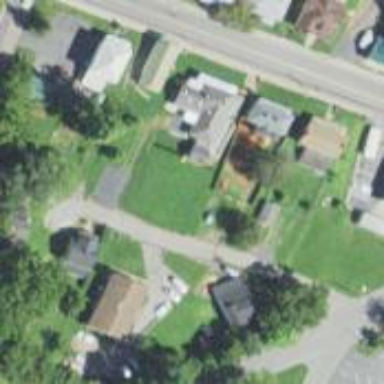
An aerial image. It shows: Residential area within neighborhood.